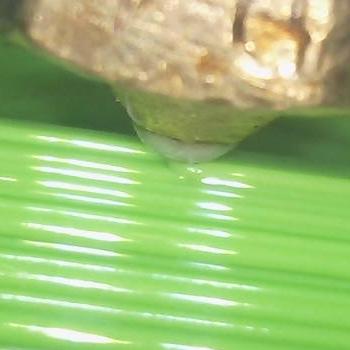
Flow rate: 105%